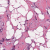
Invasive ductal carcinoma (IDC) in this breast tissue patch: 1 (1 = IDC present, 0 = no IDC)